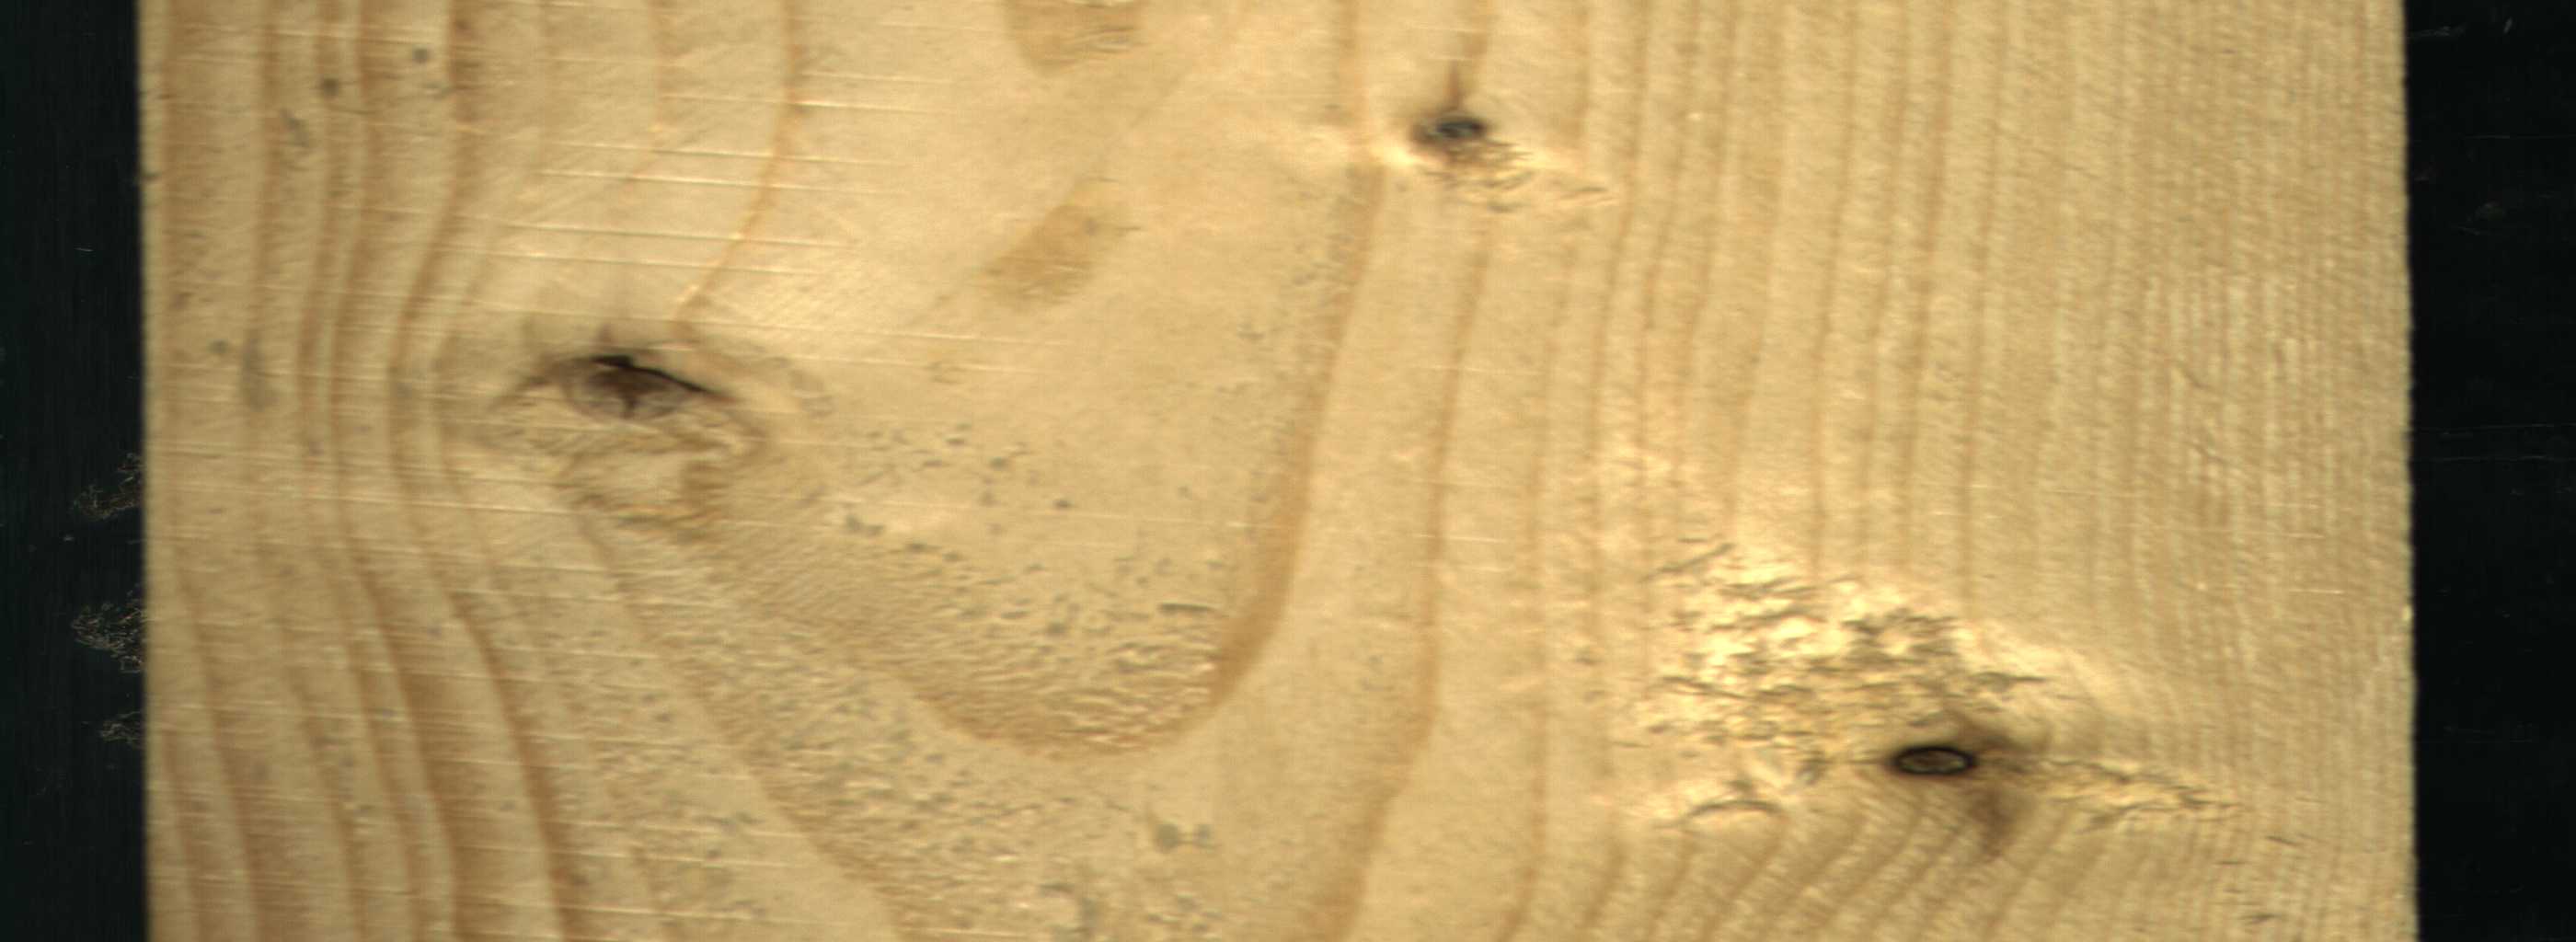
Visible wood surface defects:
Dead_Knot
Dead_Knot
Live_Knot